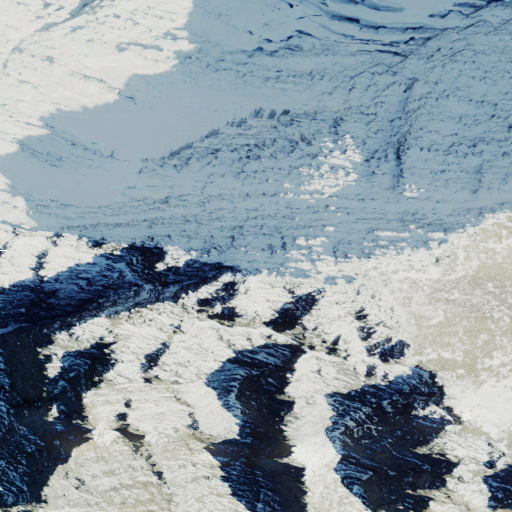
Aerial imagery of mountain in Montana named Long Knife Peak containing barren land and snow